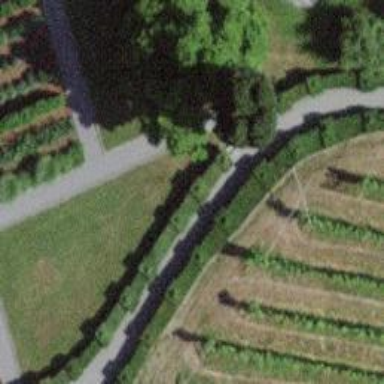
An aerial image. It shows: Hedge barrier.